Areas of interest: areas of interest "Chunyu Hotel (Hongtong Road)"
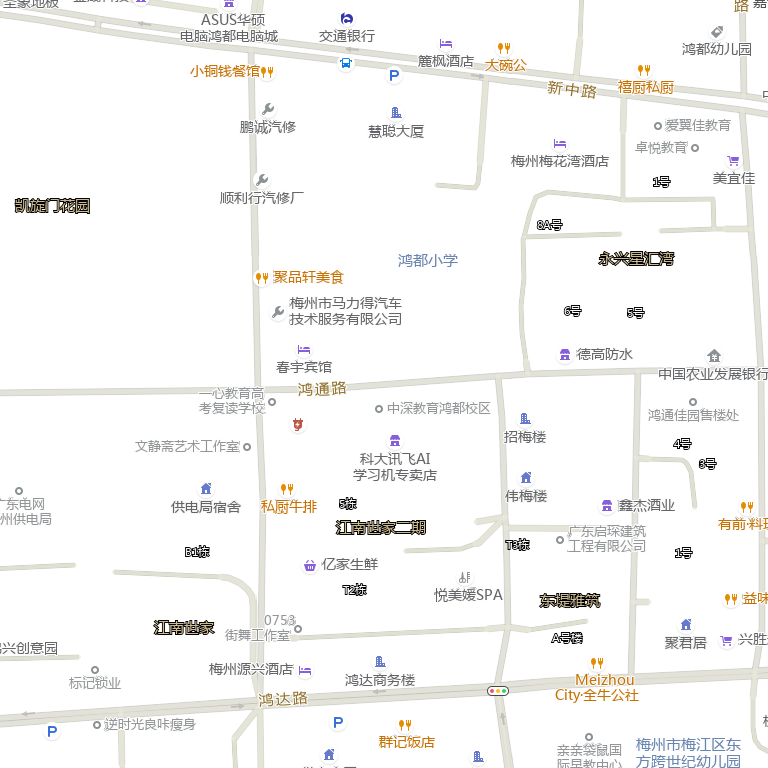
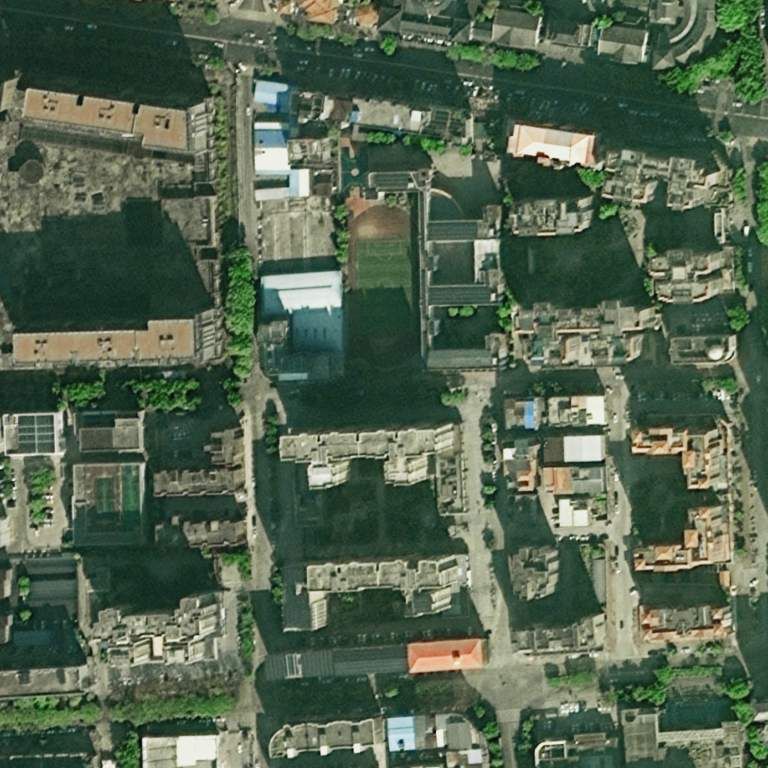